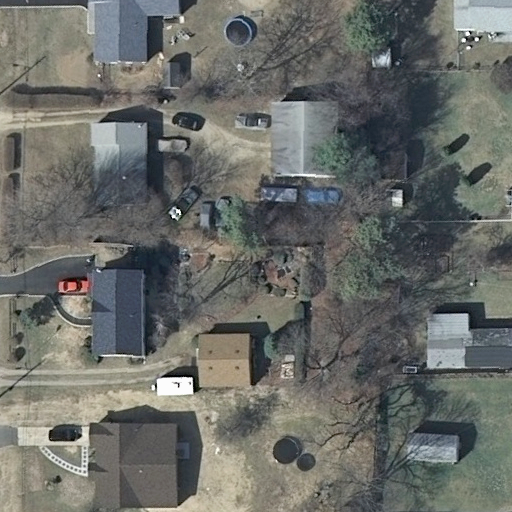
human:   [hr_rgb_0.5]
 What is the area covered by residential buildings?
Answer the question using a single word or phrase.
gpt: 1056m2

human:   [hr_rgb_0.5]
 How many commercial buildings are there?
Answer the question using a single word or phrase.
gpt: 0

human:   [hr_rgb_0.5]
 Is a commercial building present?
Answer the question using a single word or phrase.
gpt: no

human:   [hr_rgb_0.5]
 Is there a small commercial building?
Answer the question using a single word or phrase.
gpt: no

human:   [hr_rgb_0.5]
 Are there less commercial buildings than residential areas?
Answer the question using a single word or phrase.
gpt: yes

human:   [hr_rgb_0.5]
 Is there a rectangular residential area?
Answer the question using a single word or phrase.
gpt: yes

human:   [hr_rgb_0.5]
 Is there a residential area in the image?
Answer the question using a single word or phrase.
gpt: yes

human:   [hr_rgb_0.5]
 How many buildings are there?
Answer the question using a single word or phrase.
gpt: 11

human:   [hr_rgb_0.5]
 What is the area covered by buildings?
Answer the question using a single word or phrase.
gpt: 1141m2

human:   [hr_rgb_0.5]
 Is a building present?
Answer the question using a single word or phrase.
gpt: yes

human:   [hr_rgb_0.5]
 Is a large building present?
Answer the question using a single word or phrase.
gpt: no

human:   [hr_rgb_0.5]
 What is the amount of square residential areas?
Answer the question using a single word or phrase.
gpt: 0

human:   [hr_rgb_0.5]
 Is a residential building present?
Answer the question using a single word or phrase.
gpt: yes

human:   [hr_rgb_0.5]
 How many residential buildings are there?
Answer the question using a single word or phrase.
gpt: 9

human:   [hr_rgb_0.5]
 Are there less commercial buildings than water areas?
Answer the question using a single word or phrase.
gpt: no

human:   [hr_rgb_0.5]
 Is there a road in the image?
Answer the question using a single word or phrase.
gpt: no

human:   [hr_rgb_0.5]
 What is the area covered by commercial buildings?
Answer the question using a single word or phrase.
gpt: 0m2

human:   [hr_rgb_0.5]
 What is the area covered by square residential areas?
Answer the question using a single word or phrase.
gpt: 0m2

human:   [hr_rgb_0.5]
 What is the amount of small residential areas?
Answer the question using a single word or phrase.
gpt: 0

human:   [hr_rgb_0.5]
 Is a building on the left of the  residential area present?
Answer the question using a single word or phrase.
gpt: no

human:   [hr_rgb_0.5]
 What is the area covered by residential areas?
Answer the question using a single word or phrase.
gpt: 10599m2

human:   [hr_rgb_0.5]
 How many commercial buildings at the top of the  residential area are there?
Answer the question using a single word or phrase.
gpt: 0

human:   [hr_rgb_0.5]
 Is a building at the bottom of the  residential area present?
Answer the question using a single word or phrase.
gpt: yes

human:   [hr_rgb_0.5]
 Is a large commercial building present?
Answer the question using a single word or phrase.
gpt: no

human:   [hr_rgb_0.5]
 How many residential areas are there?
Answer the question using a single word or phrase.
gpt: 1

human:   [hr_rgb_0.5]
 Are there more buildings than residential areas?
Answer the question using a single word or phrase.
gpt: yes

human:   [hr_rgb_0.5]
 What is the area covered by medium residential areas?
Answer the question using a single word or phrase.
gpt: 0m2

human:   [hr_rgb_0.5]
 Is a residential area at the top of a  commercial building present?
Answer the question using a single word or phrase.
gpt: no

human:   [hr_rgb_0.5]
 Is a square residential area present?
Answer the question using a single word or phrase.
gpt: no

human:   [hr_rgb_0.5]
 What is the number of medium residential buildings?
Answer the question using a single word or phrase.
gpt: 6

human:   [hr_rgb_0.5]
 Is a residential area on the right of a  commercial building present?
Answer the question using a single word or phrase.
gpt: no

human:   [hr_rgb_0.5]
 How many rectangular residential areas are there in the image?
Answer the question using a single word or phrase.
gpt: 1

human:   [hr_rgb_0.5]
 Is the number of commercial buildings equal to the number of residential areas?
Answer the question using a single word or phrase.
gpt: no

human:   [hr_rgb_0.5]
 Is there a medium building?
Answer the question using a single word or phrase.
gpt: yes

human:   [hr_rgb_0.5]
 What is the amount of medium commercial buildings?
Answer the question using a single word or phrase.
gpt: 0

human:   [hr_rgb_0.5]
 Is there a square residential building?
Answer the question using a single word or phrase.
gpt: no

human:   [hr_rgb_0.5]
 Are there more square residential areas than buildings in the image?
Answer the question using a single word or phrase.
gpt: no

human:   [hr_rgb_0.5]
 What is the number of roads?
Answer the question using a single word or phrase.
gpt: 0

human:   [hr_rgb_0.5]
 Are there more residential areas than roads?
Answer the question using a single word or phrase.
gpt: yes

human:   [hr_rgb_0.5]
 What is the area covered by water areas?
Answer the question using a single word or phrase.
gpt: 0m2

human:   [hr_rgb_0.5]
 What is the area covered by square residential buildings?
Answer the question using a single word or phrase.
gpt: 0m2

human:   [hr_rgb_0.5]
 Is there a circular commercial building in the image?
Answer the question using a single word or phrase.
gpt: no

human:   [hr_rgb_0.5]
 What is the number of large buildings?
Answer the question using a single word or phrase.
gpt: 0

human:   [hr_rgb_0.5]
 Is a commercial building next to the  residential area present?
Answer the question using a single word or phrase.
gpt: no

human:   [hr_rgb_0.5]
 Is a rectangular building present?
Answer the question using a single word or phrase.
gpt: yes

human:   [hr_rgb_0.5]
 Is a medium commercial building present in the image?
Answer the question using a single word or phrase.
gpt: no

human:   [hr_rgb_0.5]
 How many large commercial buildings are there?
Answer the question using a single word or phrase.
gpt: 0

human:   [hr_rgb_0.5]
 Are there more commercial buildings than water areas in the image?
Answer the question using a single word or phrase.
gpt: no

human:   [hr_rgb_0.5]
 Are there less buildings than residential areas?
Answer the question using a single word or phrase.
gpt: no

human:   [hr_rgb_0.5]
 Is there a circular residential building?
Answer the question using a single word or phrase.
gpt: no

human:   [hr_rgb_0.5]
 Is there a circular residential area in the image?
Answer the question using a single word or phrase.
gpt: no

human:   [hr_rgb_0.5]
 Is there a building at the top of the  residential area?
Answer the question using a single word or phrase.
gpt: yes

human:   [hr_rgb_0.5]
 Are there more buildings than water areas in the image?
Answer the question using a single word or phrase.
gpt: yes

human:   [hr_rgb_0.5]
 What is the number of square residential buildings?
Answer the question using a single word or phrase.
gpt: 0

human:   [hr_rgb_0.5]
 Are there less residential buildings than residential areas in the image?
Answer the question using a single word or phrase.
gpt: no

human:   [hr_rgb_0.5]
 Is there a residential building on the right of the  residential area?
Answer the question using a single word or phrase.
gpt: yes

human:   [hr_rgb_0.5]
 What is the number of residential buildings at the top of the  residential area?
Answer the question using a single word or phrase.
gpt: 4

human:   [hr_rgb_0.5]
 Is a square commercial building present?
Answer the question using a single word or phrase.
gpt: no

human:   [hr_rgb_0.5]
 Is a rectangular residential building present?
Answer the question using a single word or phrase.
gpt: yes

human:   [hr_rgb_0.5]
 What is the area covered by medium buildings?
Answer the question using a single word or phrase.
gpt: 1004m2

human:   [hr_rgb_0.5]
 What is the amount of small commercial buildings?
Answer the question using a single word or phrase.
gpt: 0

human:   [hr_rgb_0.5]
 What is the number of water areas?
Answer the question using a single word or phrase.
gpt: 0

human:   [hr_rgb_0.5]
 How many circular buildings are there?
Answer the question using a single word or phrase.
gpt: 0

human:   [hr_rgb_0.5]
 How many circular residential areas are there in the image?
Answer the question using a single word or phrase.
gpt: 0